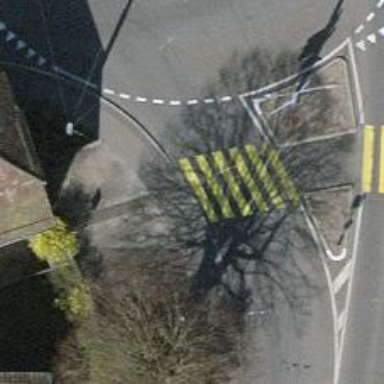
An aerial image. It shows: Kerb barrier.